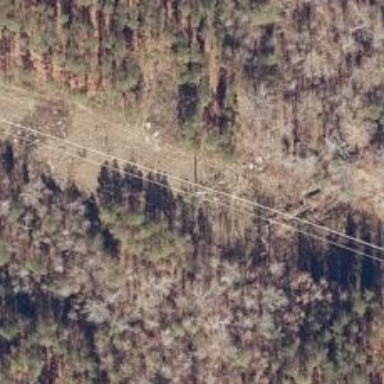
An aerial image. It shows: Power pole.